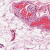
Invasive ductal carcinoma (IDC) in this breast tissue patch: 0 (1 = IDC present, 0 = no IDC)